Question: Sorry for asking something basic here but I have not been able to apply right approach in formatting controls.
Below is a part of the code in ASPX page. I am failing in formatting it properly. I need some help here about what to consider and how to do it. Below is what the output looks like.

I would like the textbox (or dropdown) to align to it's label correctly. I know I haven't used stylesheet here but wanted to know if I can achieve without stylesheet. Even if stylesheet is required to achieve format, please suggest what to consider and how to proceed.
What is in ASPX page is below,
'''
<div runat="server" id="DivCCInfo">
<fieldset class="CreditCardInformation">
<legend>
<asp:Literal runat="server" ID="CCHeaderLabel" Text= "Credit Card Information" />
</legend>
<div>
<asp:Label ID="CreditCardHolderLabel" runat="server" AssociatedControlID="CreditCardHolder" Text="Cardholder's Name" />
<br />
<asp:TextBox ID="CreditCardHolder" runat="server" CssClass="TextBox" MaxLength="30" Width="300" style ="left:-100px" ></asp:TextBox>
<asp:Label ID="CreditCardTypeLabel" runat="server" AssociatedControlID="CreditCardType" Text="Credit Card Type" />
<asp:Label ID="CreditCardNumberLabel" runat="server" AssociatedControlID="CreditCardNumber" Text="Credit Card Number" />
<asp:Label ID="ExpirationLabel" runat="server" AssociatedControlID="ExpirationMonth" Text="Expiration Date" />
<asp:Label ID="CVVLabel" runat="server" AssociatedControlID="CVV" Text="CVV Code" />
<br /><br />
<asp:DropDownList runat="server" ID="CreditCardType" Width="105">
<asp:ListItem Text="VISA" Value="VISA" />
<asp:ListItem Text="MasterCard" Value="MasterCard" />
<asp:ListItem Text="Discover" Value="Discover" />
<asp:ListItem Text="Amex" Value="Amex" />
</asp:DropDownList>
<asp:TextBox ID="CreditCardNumber" runat="server" CssClass="TextBox" MaxLength="16" Width="120"></asp:TextBox>
<asp:DropDownList runat="server" ID="ExpirationMonth" Width="40">
<asp:ListItem Text="01" Value="01" />
<asp:ListItem Text="02" Value="02" />
</asp:DropDownList>
<asp:DropDownList runat="server" ID="ExpirationYear" Width="60">
<asp:ListItem Text="2012" Value="2012" />
<asp:ListItem Text="2013" Value="2013" />
</asp:DropDownList>
<asp:TextBox ID="CVV" runat="server" CssClass="TextBox" MaxLength="4" Width="50"></asp:TextBox>
</div>
</fieldset>
'''
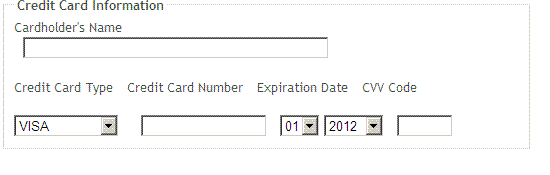
Answer: I can see a fast way of doing this using <URL> HTML element:
Something like this:
'''
<table>
<tr>
<td>
<asp:Label
ID="CreditCardTypeLabel"
runat="server"
AssociatedControlID="CreditCardType"
Text="Credit Card Type" />
</td>
<td>
<asp:Label
ID="CreditCardNumberLabel"
runat="server"
AssociatedControlID="CreditCardNumber"
Text="Credit Card Number" />
</td>
<td>
<asp:Label
ID="ExpirationLabel"
runat="server"
AssociatedControlID="ExpirationMonth"
Text="Expiration Date" />
</td>
<td>
<asp:Label
ID="CVVLabel"
runat="server"
AssociatedControlID="CVV"
Text="CVV Code" />
</td>
</tr>
<tr>
<td>
<asp:DropDownList
runat="server"
ID="CreditCardType"
Width="105">
<asp:ListItem
Text="VISA"
Value="VISA" />
<asp:ListItem
Text="MasterCard"
Value="MasterCard" />
<asp:ListItem
Text="Discover"
Value="Discover" />
<asp:ListItem
Text="Amex"
Value="Amex" />
</asp:DropDownList>
</td>
<td>
<asp:TextBox
ID="CreditCardNumber"
runat="server"
CssClass="TextBox"
MaxLength="16"
Width="120">
</asp:TextBox>
</td>
<td>
<asp:DropDownList
runat="server"
ID="ExpirationMonth"
Width="40">
<asp:ListItem
Text="01"
Value="01" />
<asp:ListItem
Text="02"
Value="02" />
</asp:DropDownList>
<asp:DropDownList runat="server" ID="ExpirationYear" Width="60">
<asp:ListItem Text="2012" Value="2012" />
<asp:ListItem Text="2013" Value="2013" />
</asp:DropDownList>
</td>
<td>
<asp:TextBox
ID="CVV"
runat="server"
CssClass="TextBox"
MaxLength="4"
Width="50">
</asp:TextBox>
</td>
</tr>
</table>
'''
Just place your controls inside the table elements and they'll align perfectly allowing you to even left/center/right align them if you desire.